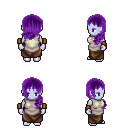
a pixel art fantasy rpg character, female body template, dark elf, purple skin, white tunic, robe skirt, purple left-swept hairstyle, leather bracers, four views (front, back, left, right), 2x2 character sprite sheet, small pixel art, hard edges, no anti-aliasing